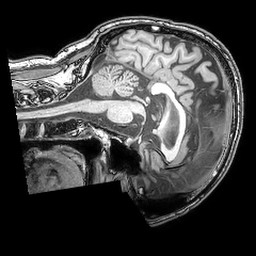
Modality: T1w
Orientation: sagittal
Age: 41
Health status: ill
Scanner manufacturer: philips
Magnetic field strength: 3 T
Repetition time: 0.007 s
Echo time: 0.0035 s